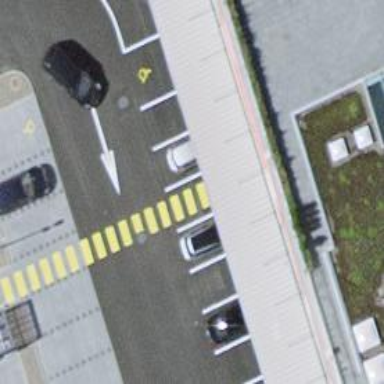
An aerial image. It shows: Uncontrolled zebra crossing on the road.